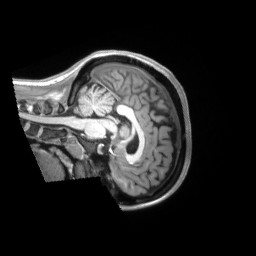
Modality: T1w
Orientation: sagittal
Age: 20
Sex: female
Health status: ill
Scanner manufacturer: siemens
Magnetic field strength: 3 T
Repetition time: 2.2 s
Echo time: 0.00157 s